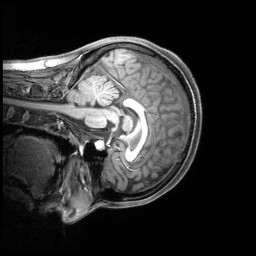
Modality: T1w
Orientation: sagittal
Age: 20
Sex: female
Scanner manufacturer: siemens
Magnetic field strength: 3 T
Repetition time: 2.4 s
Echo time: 0.00219 s